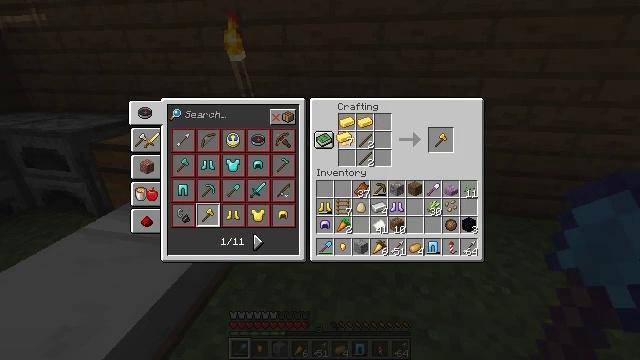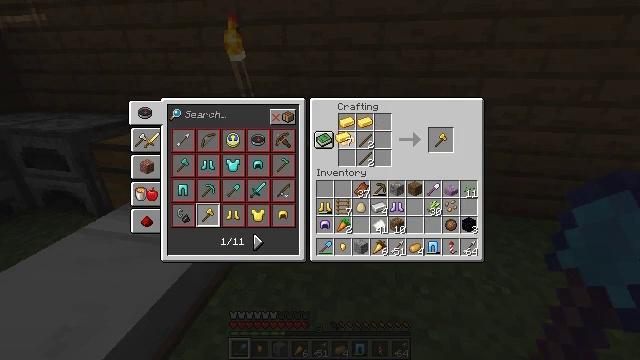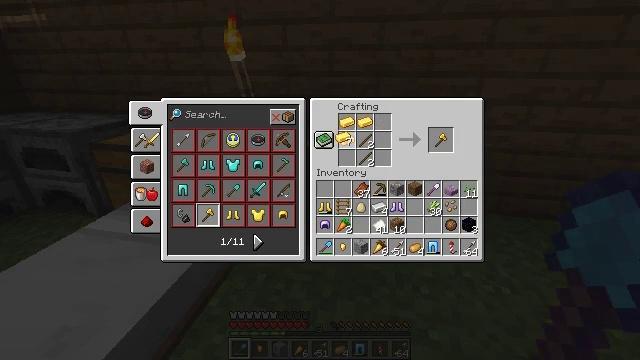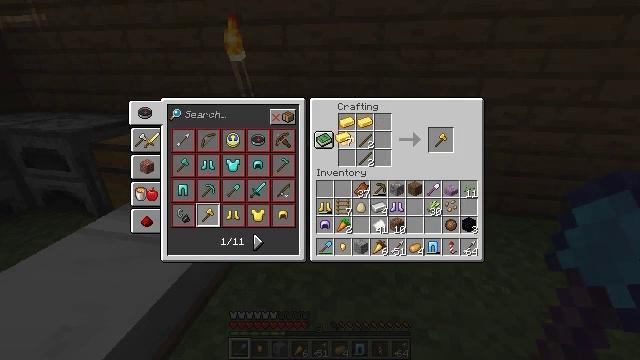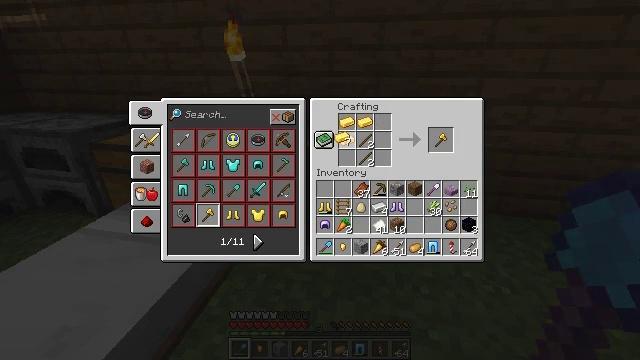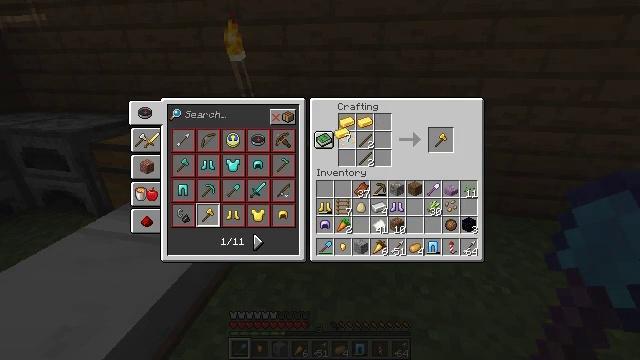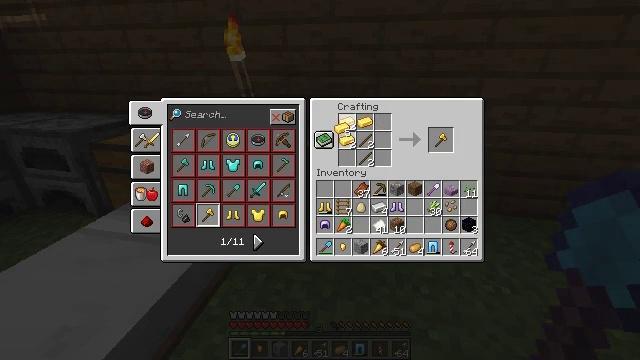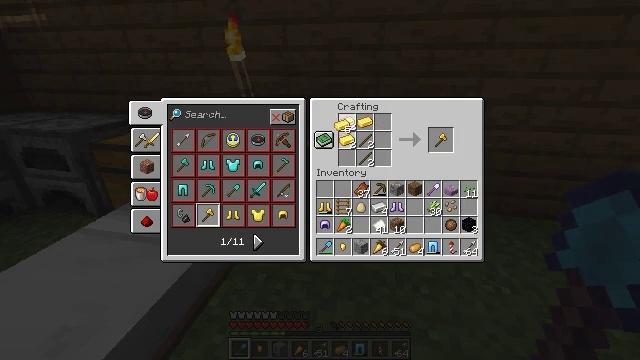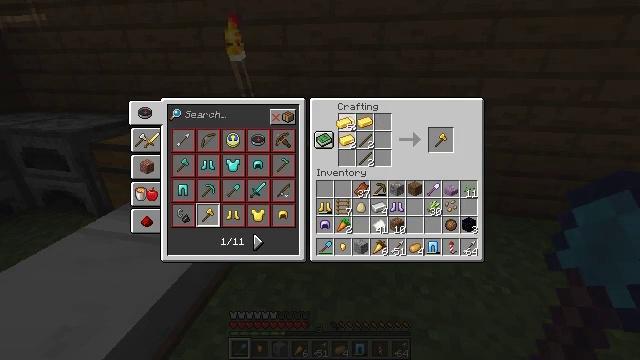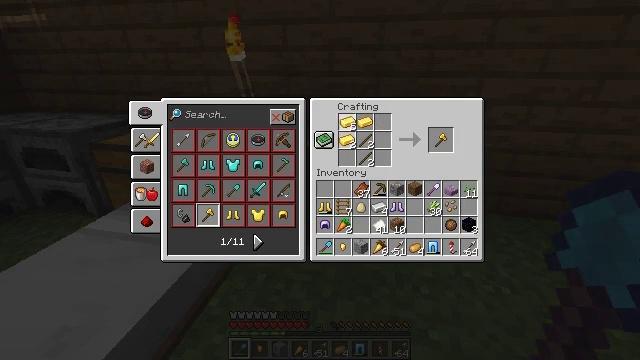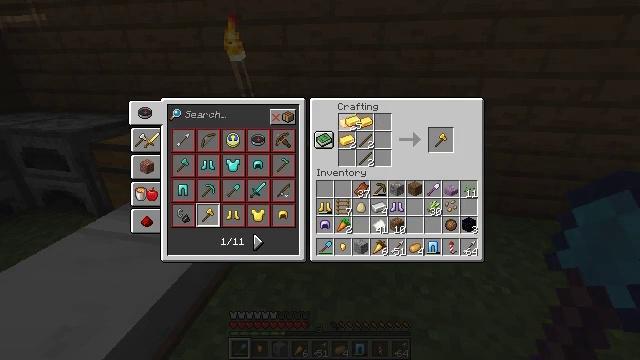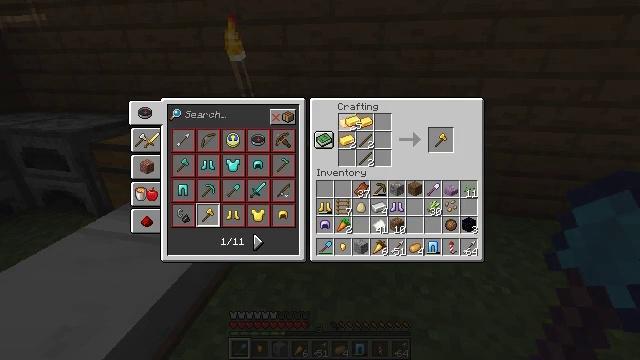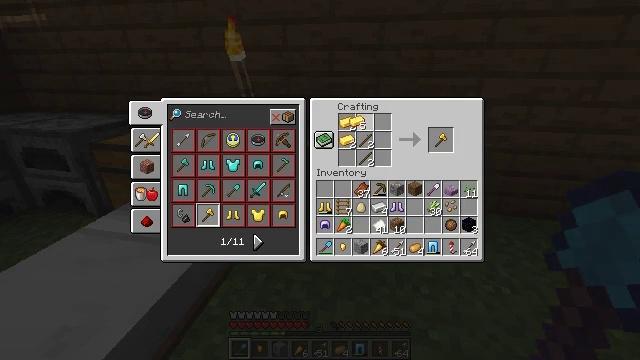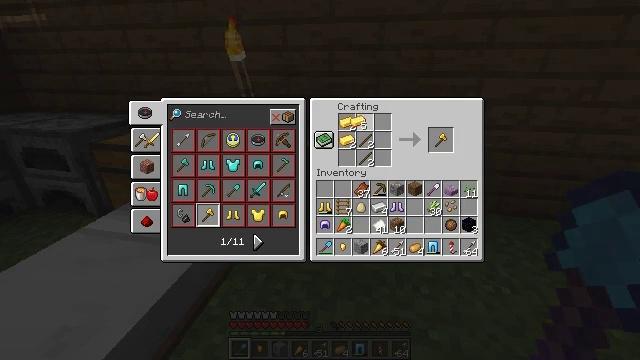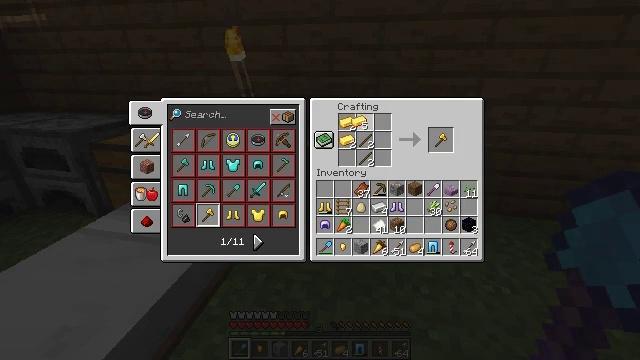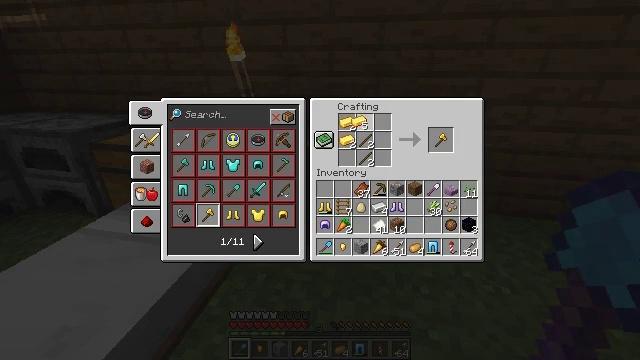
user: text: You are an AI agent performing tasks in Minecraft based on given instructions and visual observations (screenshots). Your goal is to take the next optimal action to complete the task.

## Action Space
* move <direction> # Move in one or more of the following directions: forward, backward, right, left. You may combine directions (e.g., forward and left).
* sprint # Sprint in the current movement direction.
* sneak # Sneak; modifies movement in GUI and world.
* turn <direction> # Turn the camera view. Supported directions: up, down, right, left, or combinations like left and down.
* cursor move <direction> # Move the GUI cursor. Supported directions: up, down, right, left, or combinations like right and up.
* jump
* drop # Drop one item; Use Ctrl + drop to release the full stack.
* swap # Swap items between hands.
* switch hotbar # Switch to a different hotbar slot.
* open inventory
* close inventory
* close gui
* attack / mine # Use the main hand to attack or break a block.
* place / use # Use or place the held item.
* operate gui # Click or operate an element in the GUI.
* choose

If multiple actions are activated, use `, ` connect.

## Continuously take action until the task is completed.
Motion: motion action
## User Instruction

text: Make a golden axe using the crafting table.
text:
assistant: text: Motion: no_op
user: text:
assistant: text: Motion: no_op
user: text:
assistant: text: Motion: no_op
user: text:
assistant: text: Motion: choose
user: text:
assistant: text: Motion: choose
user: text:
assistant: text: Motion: choose
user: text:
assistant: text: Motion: choose
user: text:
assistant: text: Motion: choose
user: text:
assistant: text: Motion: choose
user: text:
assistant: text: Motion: no_op
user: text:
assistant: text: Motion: choose
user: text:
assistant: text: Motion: choose
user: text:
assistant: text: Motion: choose
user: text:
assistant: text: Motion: choose
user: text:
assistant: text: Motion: choose
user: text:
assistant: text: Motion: no_op
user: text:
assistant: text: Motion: no_op
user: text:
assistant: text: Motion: no_op
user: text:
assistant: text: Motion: no_op
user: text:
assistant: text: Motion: no_op
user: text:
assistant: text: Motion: no_op
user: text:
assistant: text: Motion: no_op
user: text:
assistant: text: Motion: no_op
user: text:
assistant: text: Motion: no_op
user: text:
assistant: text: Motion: no_op
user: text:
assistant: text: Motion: choose
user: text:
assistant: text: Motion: choose
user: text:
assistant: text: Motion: choose
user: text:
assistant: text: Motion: choose
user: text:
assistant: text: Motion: choose